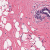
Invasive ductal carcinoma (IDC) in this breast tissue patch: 0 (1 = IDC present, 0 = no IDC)